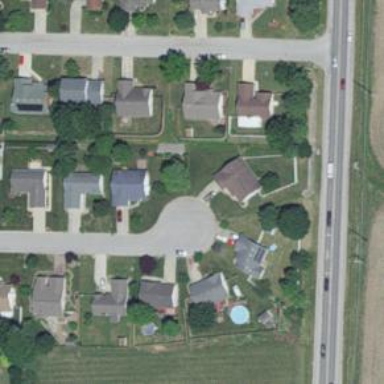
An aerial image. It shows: Residential road.